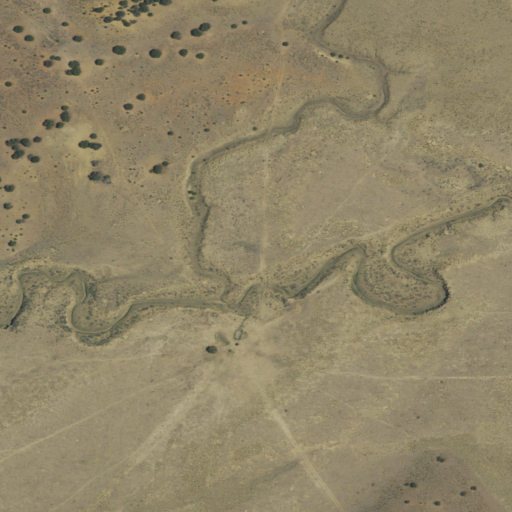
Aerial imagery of valley in New Mexico named Guillermo Canyon containing shrub and grassland